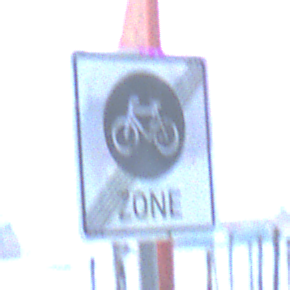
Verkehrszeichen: EndeFahrradzone
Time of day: Dawn
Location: Outdoor (Urban)
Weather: Clear
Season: NotSpecified
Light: Natural